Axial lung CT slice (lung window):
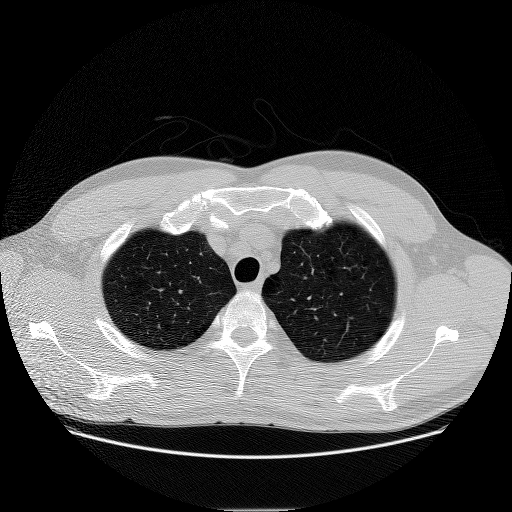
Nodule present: no